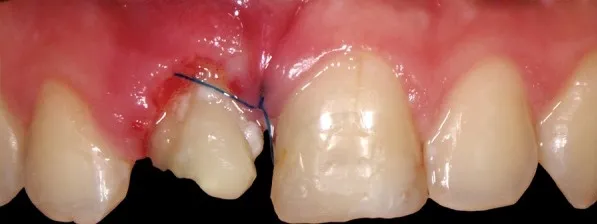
Situation immediately after periodontal plastic surgery.
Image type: medical_photograph (other_medical_photograph)